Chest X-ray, PA view. Patient: 63 years old, sex F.
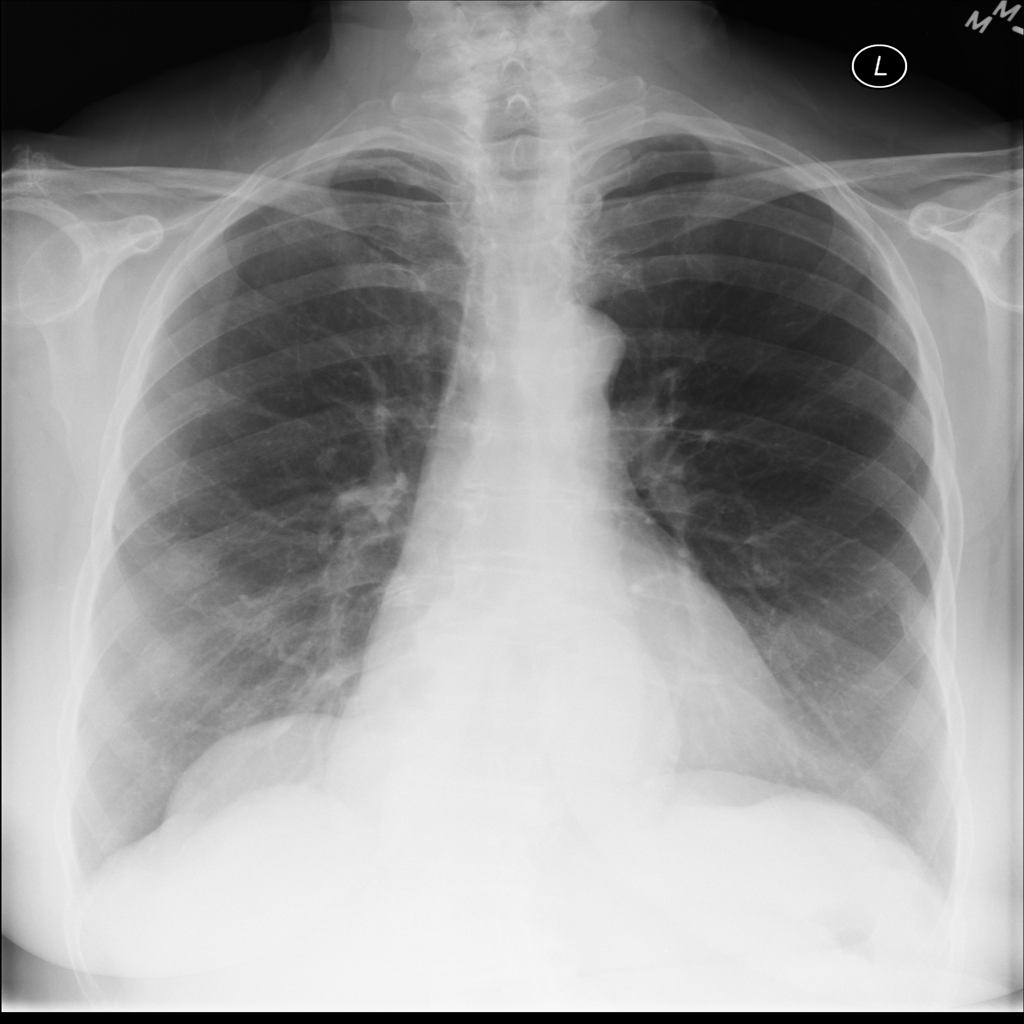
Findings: No Finding